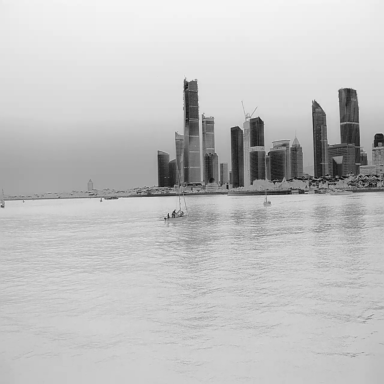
There are six objects shown in the infrared image, including four sailboats, a canoe, and a container_ship.